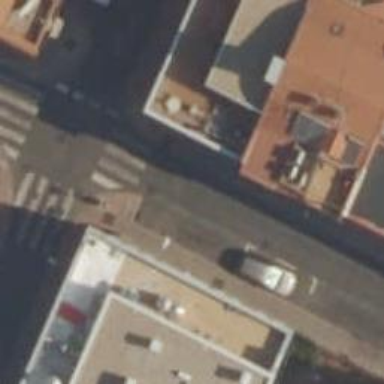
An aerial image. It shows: Uncontrolled zebra crossing on the road.